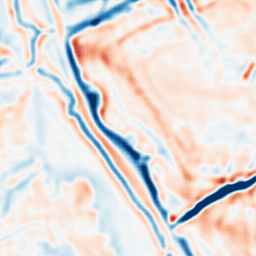
Category: multiscale
Decomposition family: dog
Decomposition parameters: sigma_low: 3
sigma_high: 5
Upsampling method: sinc_blackman
Upsampling parameters: scale: 2
kernel_size: 4
Upsampling scale: 2